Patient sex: M
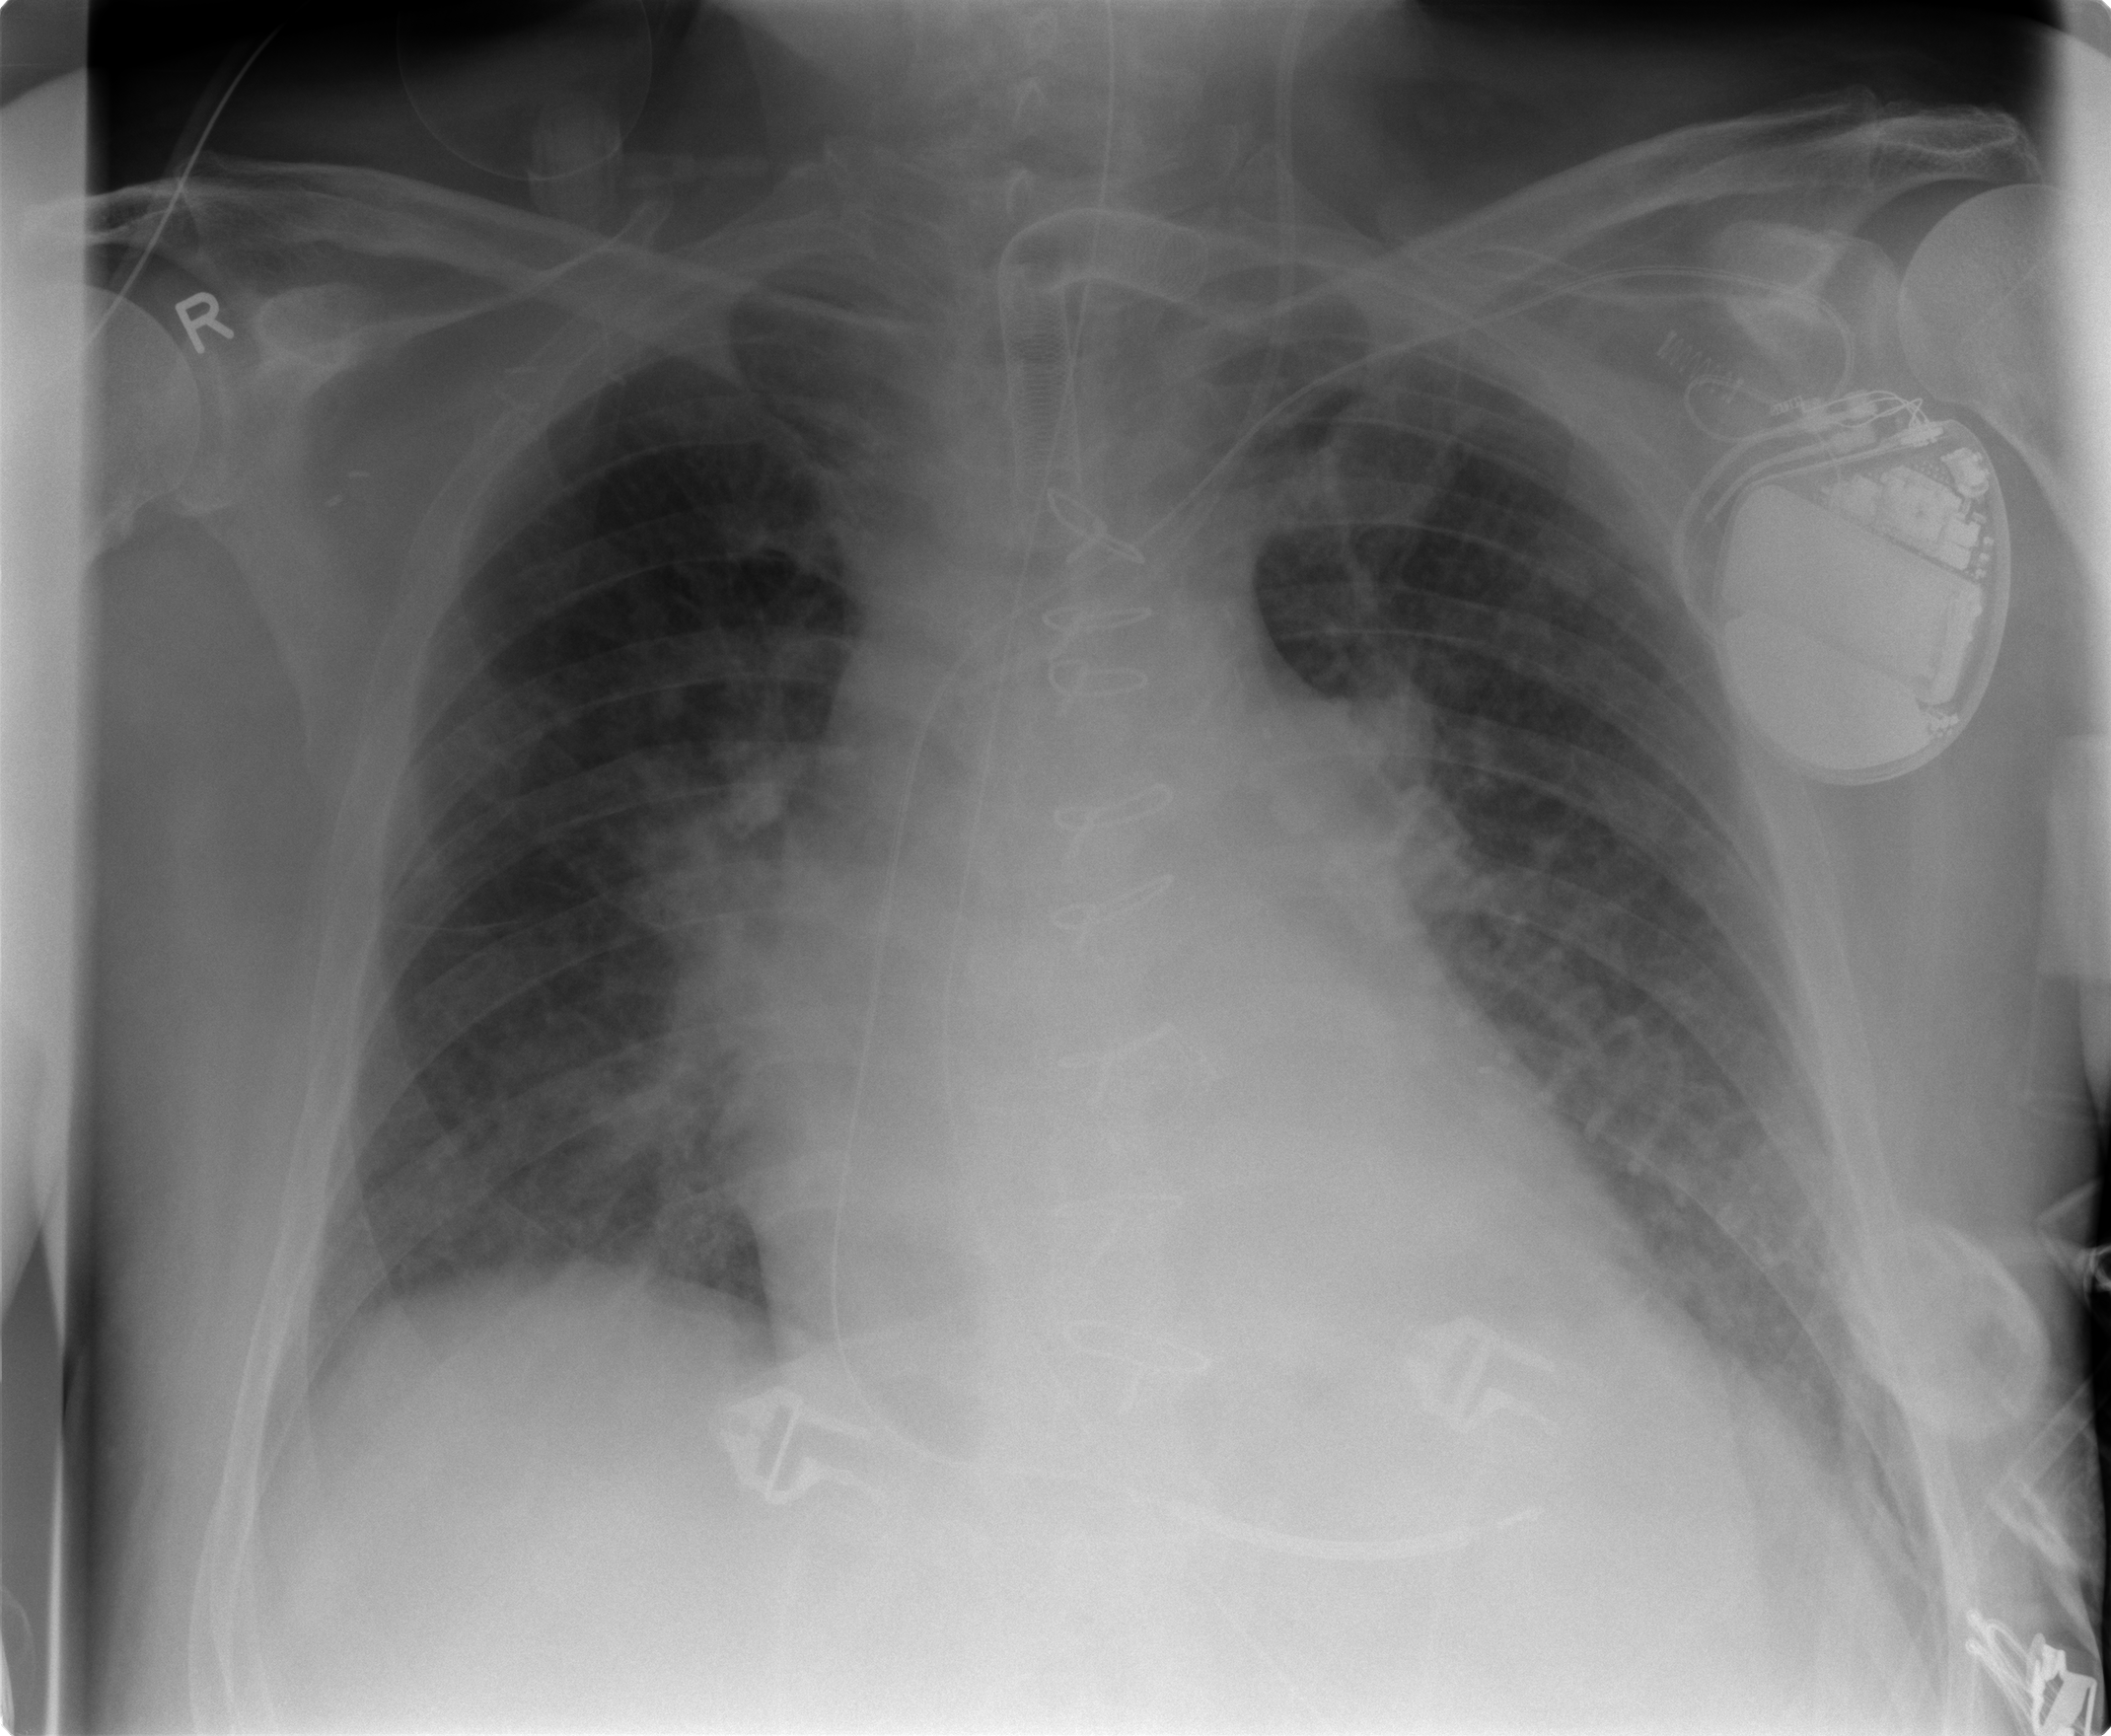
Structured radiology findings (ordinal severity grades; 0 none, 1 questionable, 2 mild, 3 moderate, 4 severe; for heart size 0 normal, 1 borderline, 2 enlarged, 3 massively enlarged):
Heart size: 2
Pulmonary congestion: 2
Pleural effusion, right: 0
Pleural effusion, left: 0
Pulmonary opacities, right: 2
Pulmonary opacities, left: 2
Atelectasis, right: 1
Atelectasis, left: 1